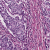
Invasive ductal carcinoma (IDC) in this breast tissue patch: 1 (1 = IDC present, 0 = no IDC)